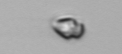
Label: Heterocapsa_rotundata